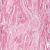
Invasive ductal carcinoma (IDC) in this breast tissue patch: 0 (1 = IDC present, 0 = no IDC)